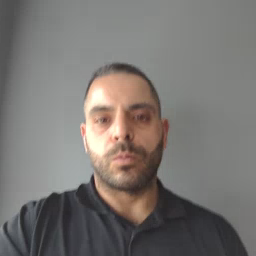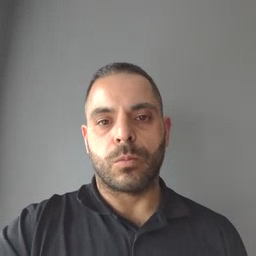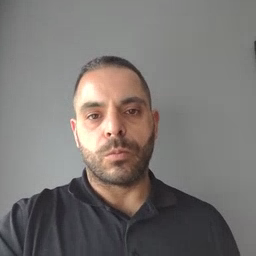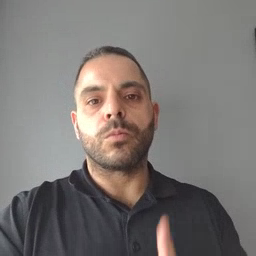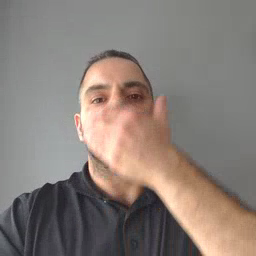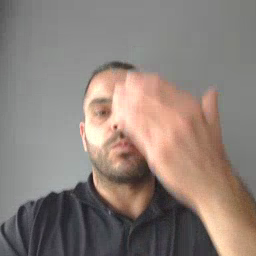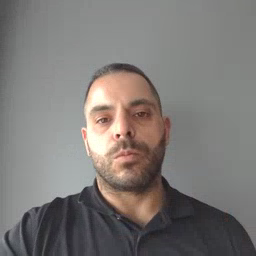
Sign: giraffe